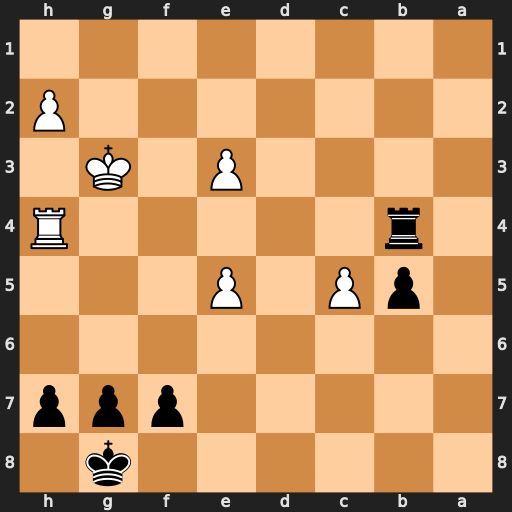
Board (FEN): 6k1/5ppp/8/1pP1P3/1r5R/4P1K1/7P/8
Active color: b
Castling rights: -
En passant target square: -
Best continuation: Rxh4 Kxh4 Kf8